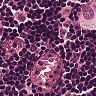
Metastatic tissue present: yes